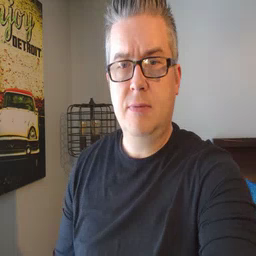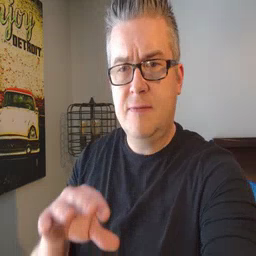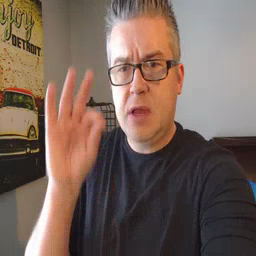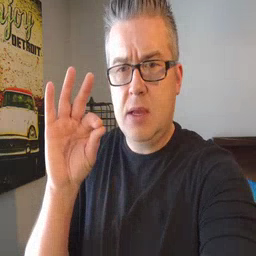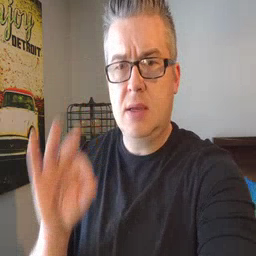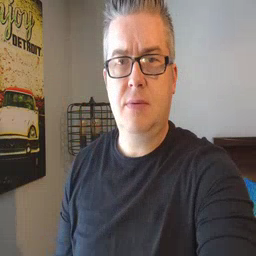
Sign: find